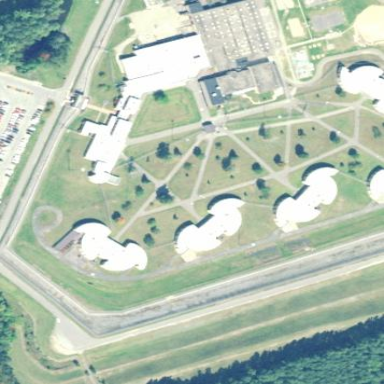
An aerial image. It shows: Prison.